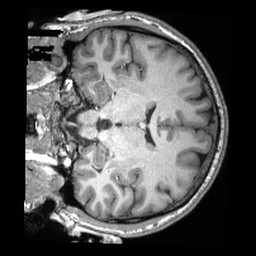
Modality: T1w
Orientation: coronal
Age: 26
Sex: male